Question: This might be a very silly question but here goes nothing: is there any asp net control, ajax control toolkit or html/css tag to create something like a radiobuttonlist, horizontally aligned with all radiobuttons connected by a line or dotted line? I would have uploaded a picture but I lost all my reputation on a previous bounty and it seems I have to have at least 10 rep to upload an image.
Basically, I have a web form in which the user inputs some data and then that data has 4 steps: draft, completed, sent to approval, approved. I would like to have these 4 steps at the top of the page and based on the current status, check the appropriate status on that ribbon.
UPDATE:
A picture's worth a 1000 words so therefore this is what I need:

And also this control should be "controlled" in the code-behind.
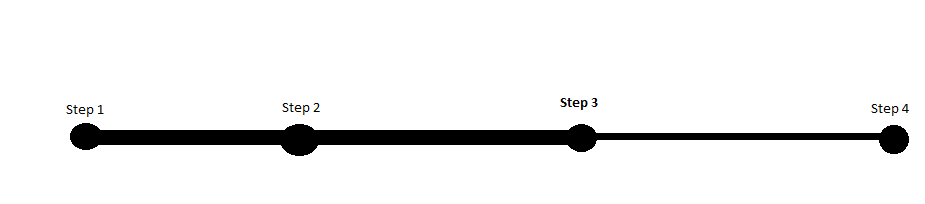
Answer: You can easily make this with html/css.
'''
<div class="bubble active"></div>
<div class="connector"></div>
<div class="bubble"></div>
<div class="connector"></div>
<div class="bubble"></div>
<div class="connector"></div>
<div class="bubble"></div>
'''
And some basic css
'''
.bubble
{
border-radius:50%;
height:40px;
width:40px;
background: #aaa;
display:inline-block;
margin:0 -3px;
}
.bubble.active
{
background:red;
}
.connector
{
display:inline-block;
height:3px;
width:10%;
background: #aaa;
vertical-align:middle;
margin-top:-30px;
}
'''
Check out this <URL>. Just add/remove the active class to the bubbles at will. And you can also add a done class or something.